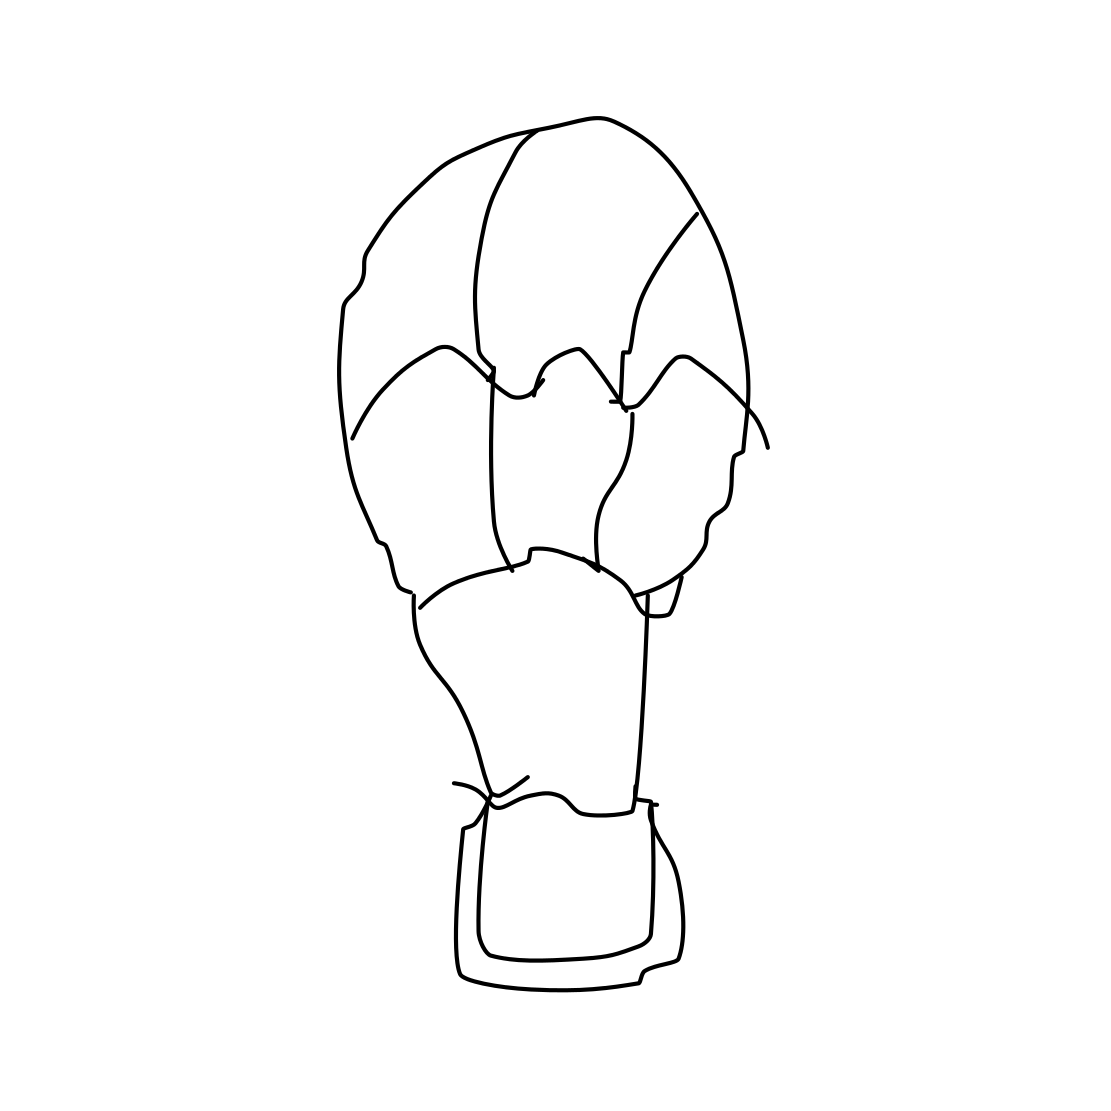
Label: hot air balloon